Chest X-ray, PA view. Patient: 34 years old, sex F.
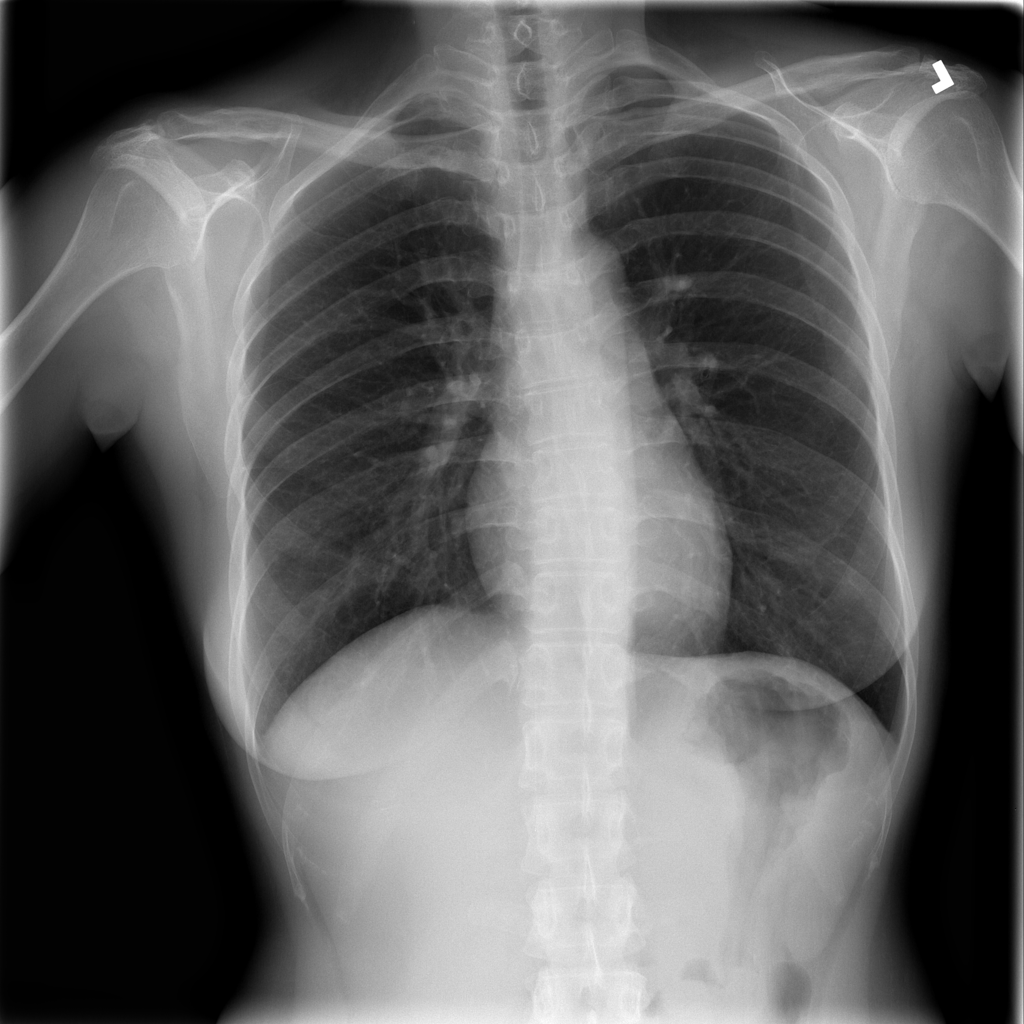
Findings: No Finding